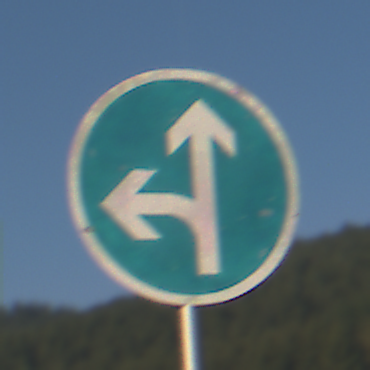
Verkehrszeichen: VorgeschriebeneFahrtrichtungGeradeausOderLinks
Umgebung: Outdoor, Nature
Tageszeit: MorningAfternoon
Wetter: PartlyCloudy
Licht: Natural
Jahreszeit: NotSpecified
Kontrast: HighContrast